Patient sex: F
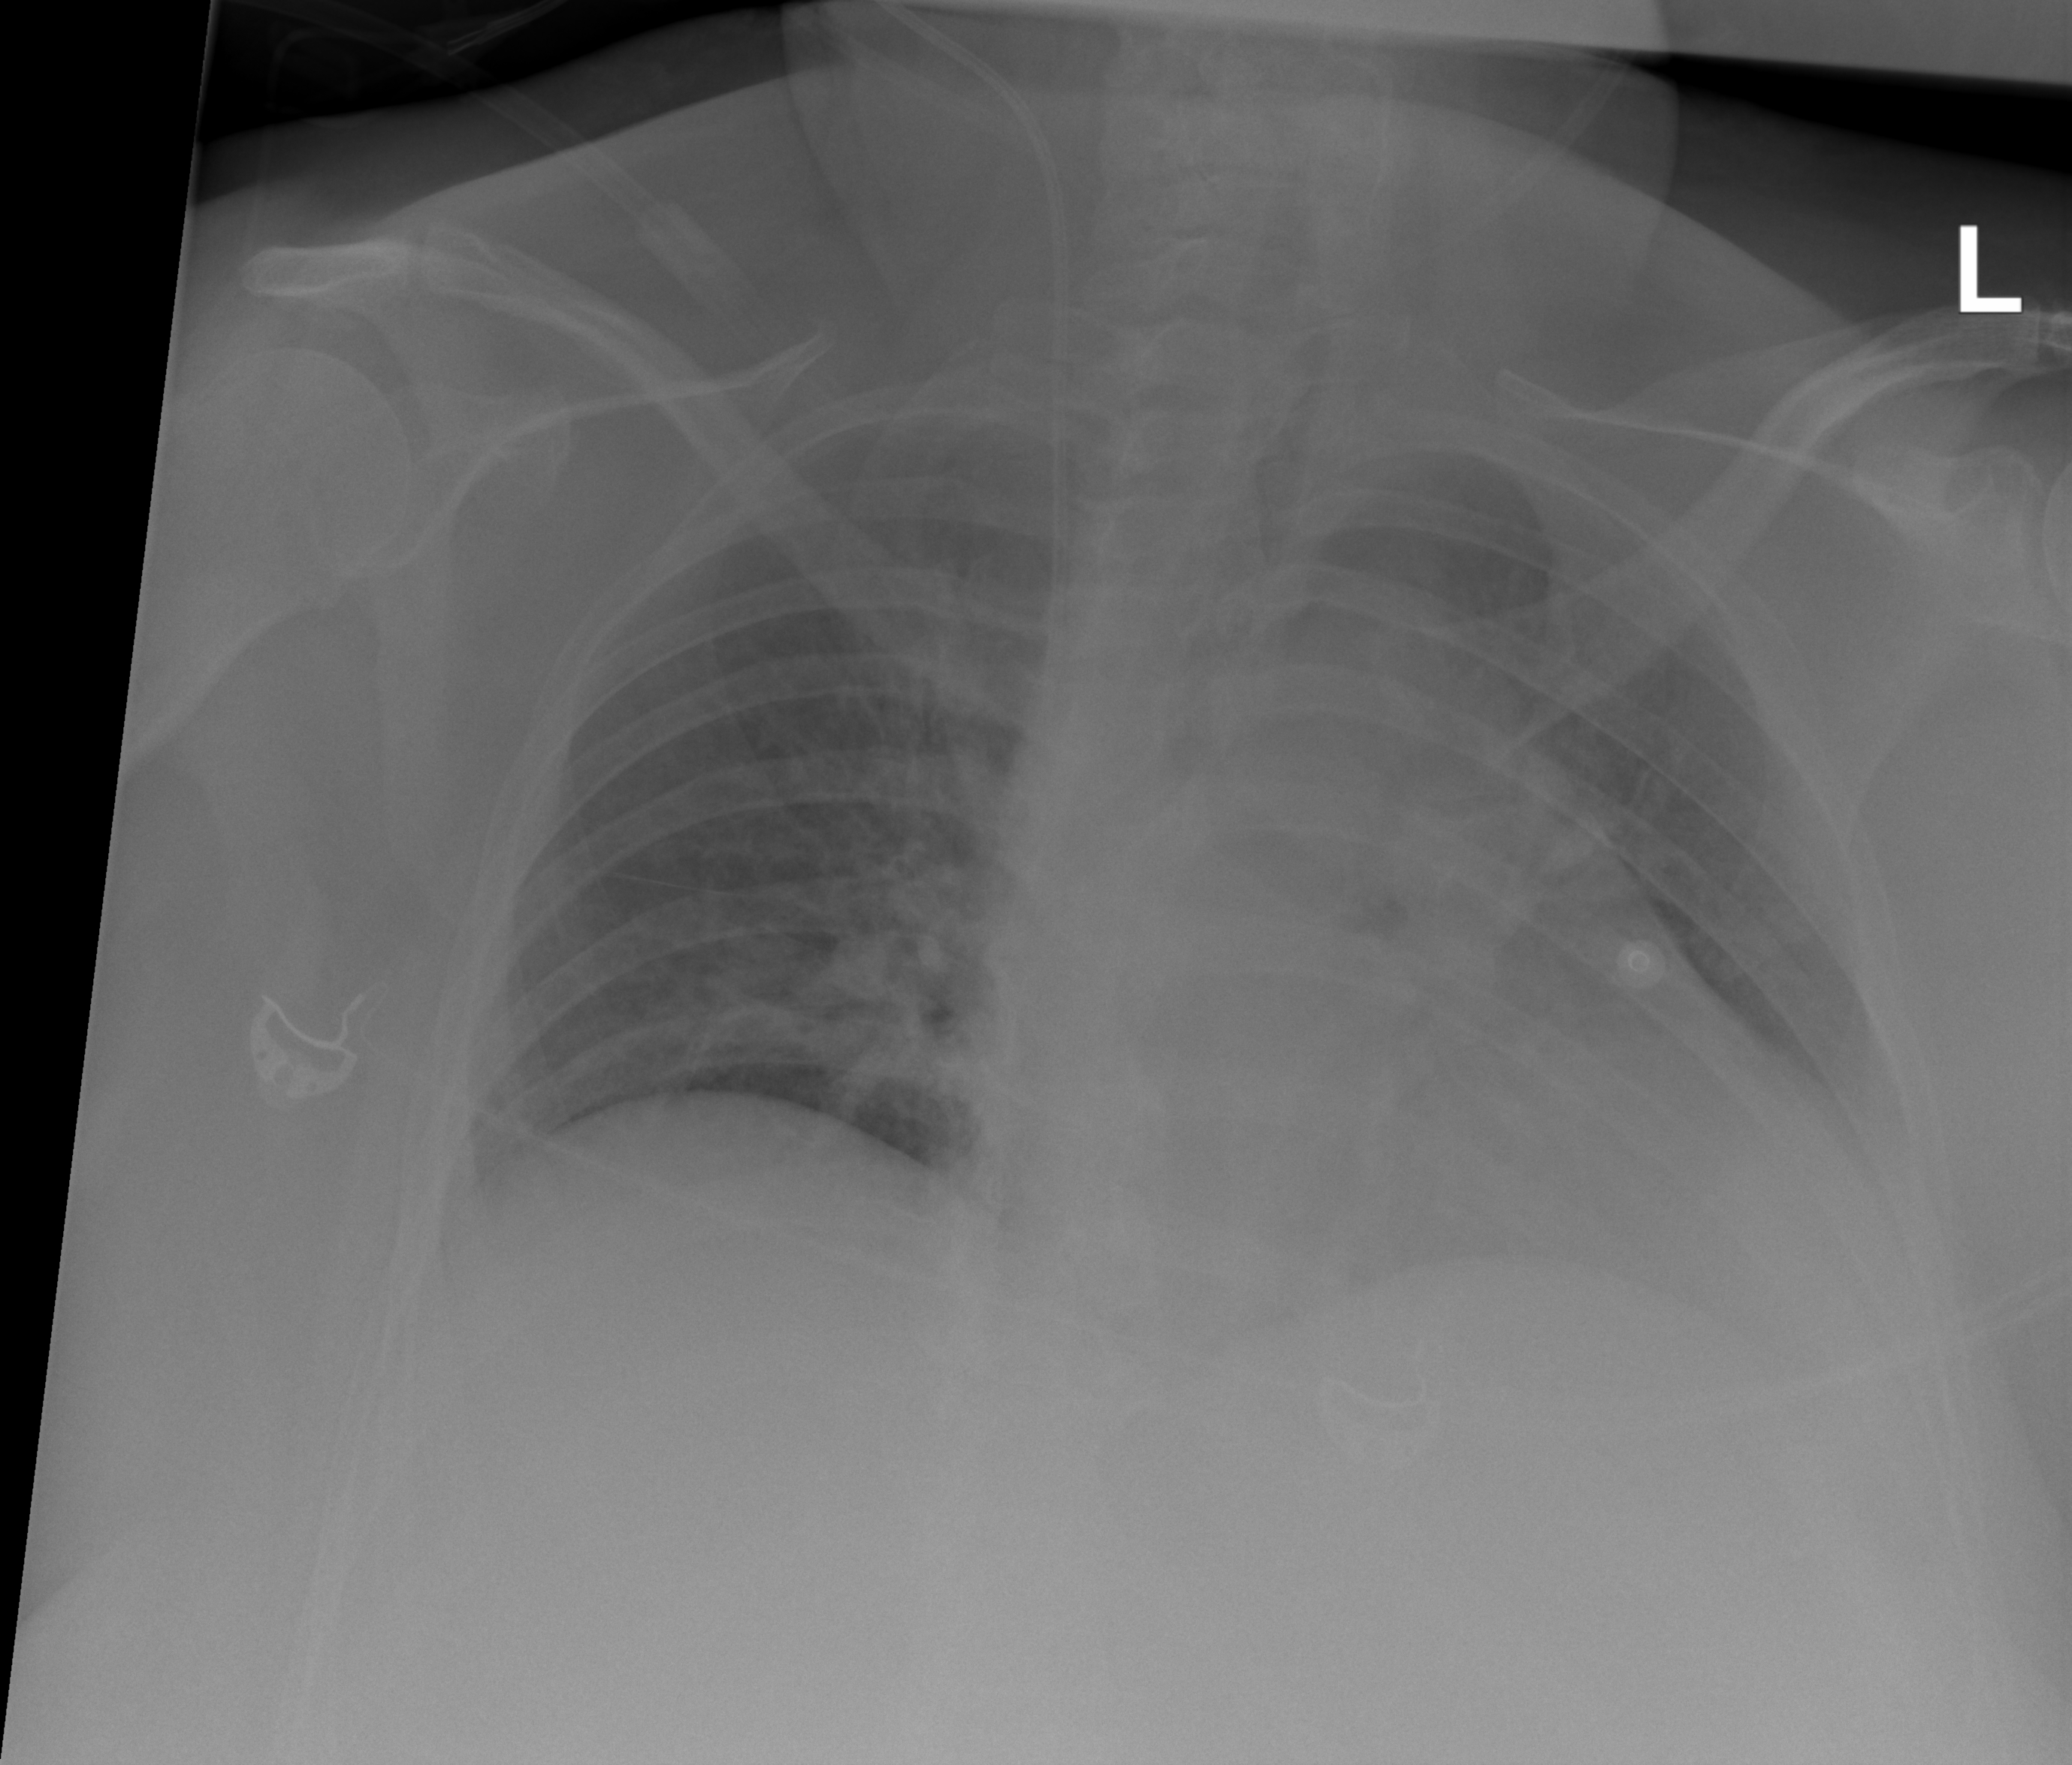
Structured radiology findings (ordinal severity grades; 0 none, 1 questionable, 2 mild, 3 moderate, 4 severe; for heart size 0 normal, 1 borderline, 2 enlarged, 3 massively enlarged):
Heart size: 1
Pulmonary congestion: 2
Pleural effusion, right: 2
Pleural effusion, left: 3
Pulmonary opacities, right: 0
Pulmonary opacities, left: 0
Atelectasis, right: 2
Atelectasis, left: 2